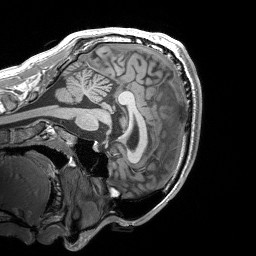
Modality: T1w
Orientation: sagittal
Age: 23